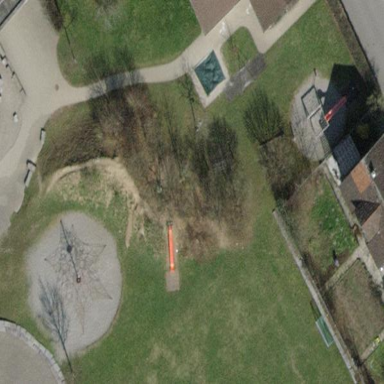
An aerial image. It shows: Playground area for leisure activities on the land.